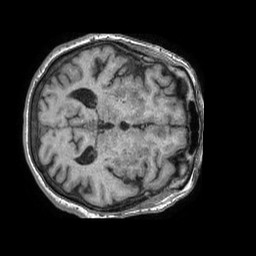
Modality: T1w
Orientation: axial
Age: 77
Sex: female
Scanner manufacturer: philips
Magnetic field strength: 1.5 T
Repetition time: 0.007645 s
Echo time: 0.003478 s